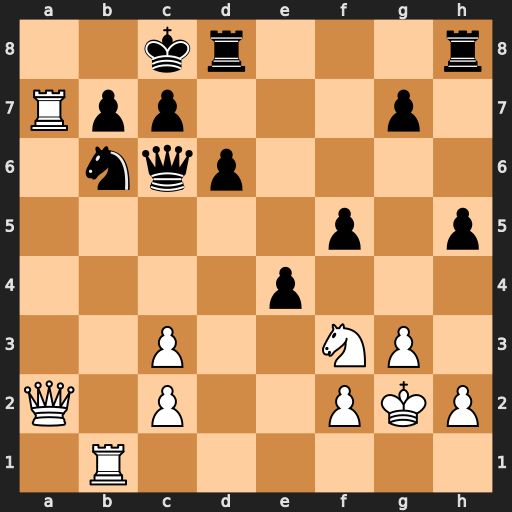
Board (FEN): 2kr3r/Rpp3p1/1nqp4/5p1p/4p3/2P2NP1/Q1P2PKP/1R6
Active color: w
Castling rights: -
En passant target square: -
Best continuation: Nd4 Qc4 Qxc4 Nxc4 Rbxb7